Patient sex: M
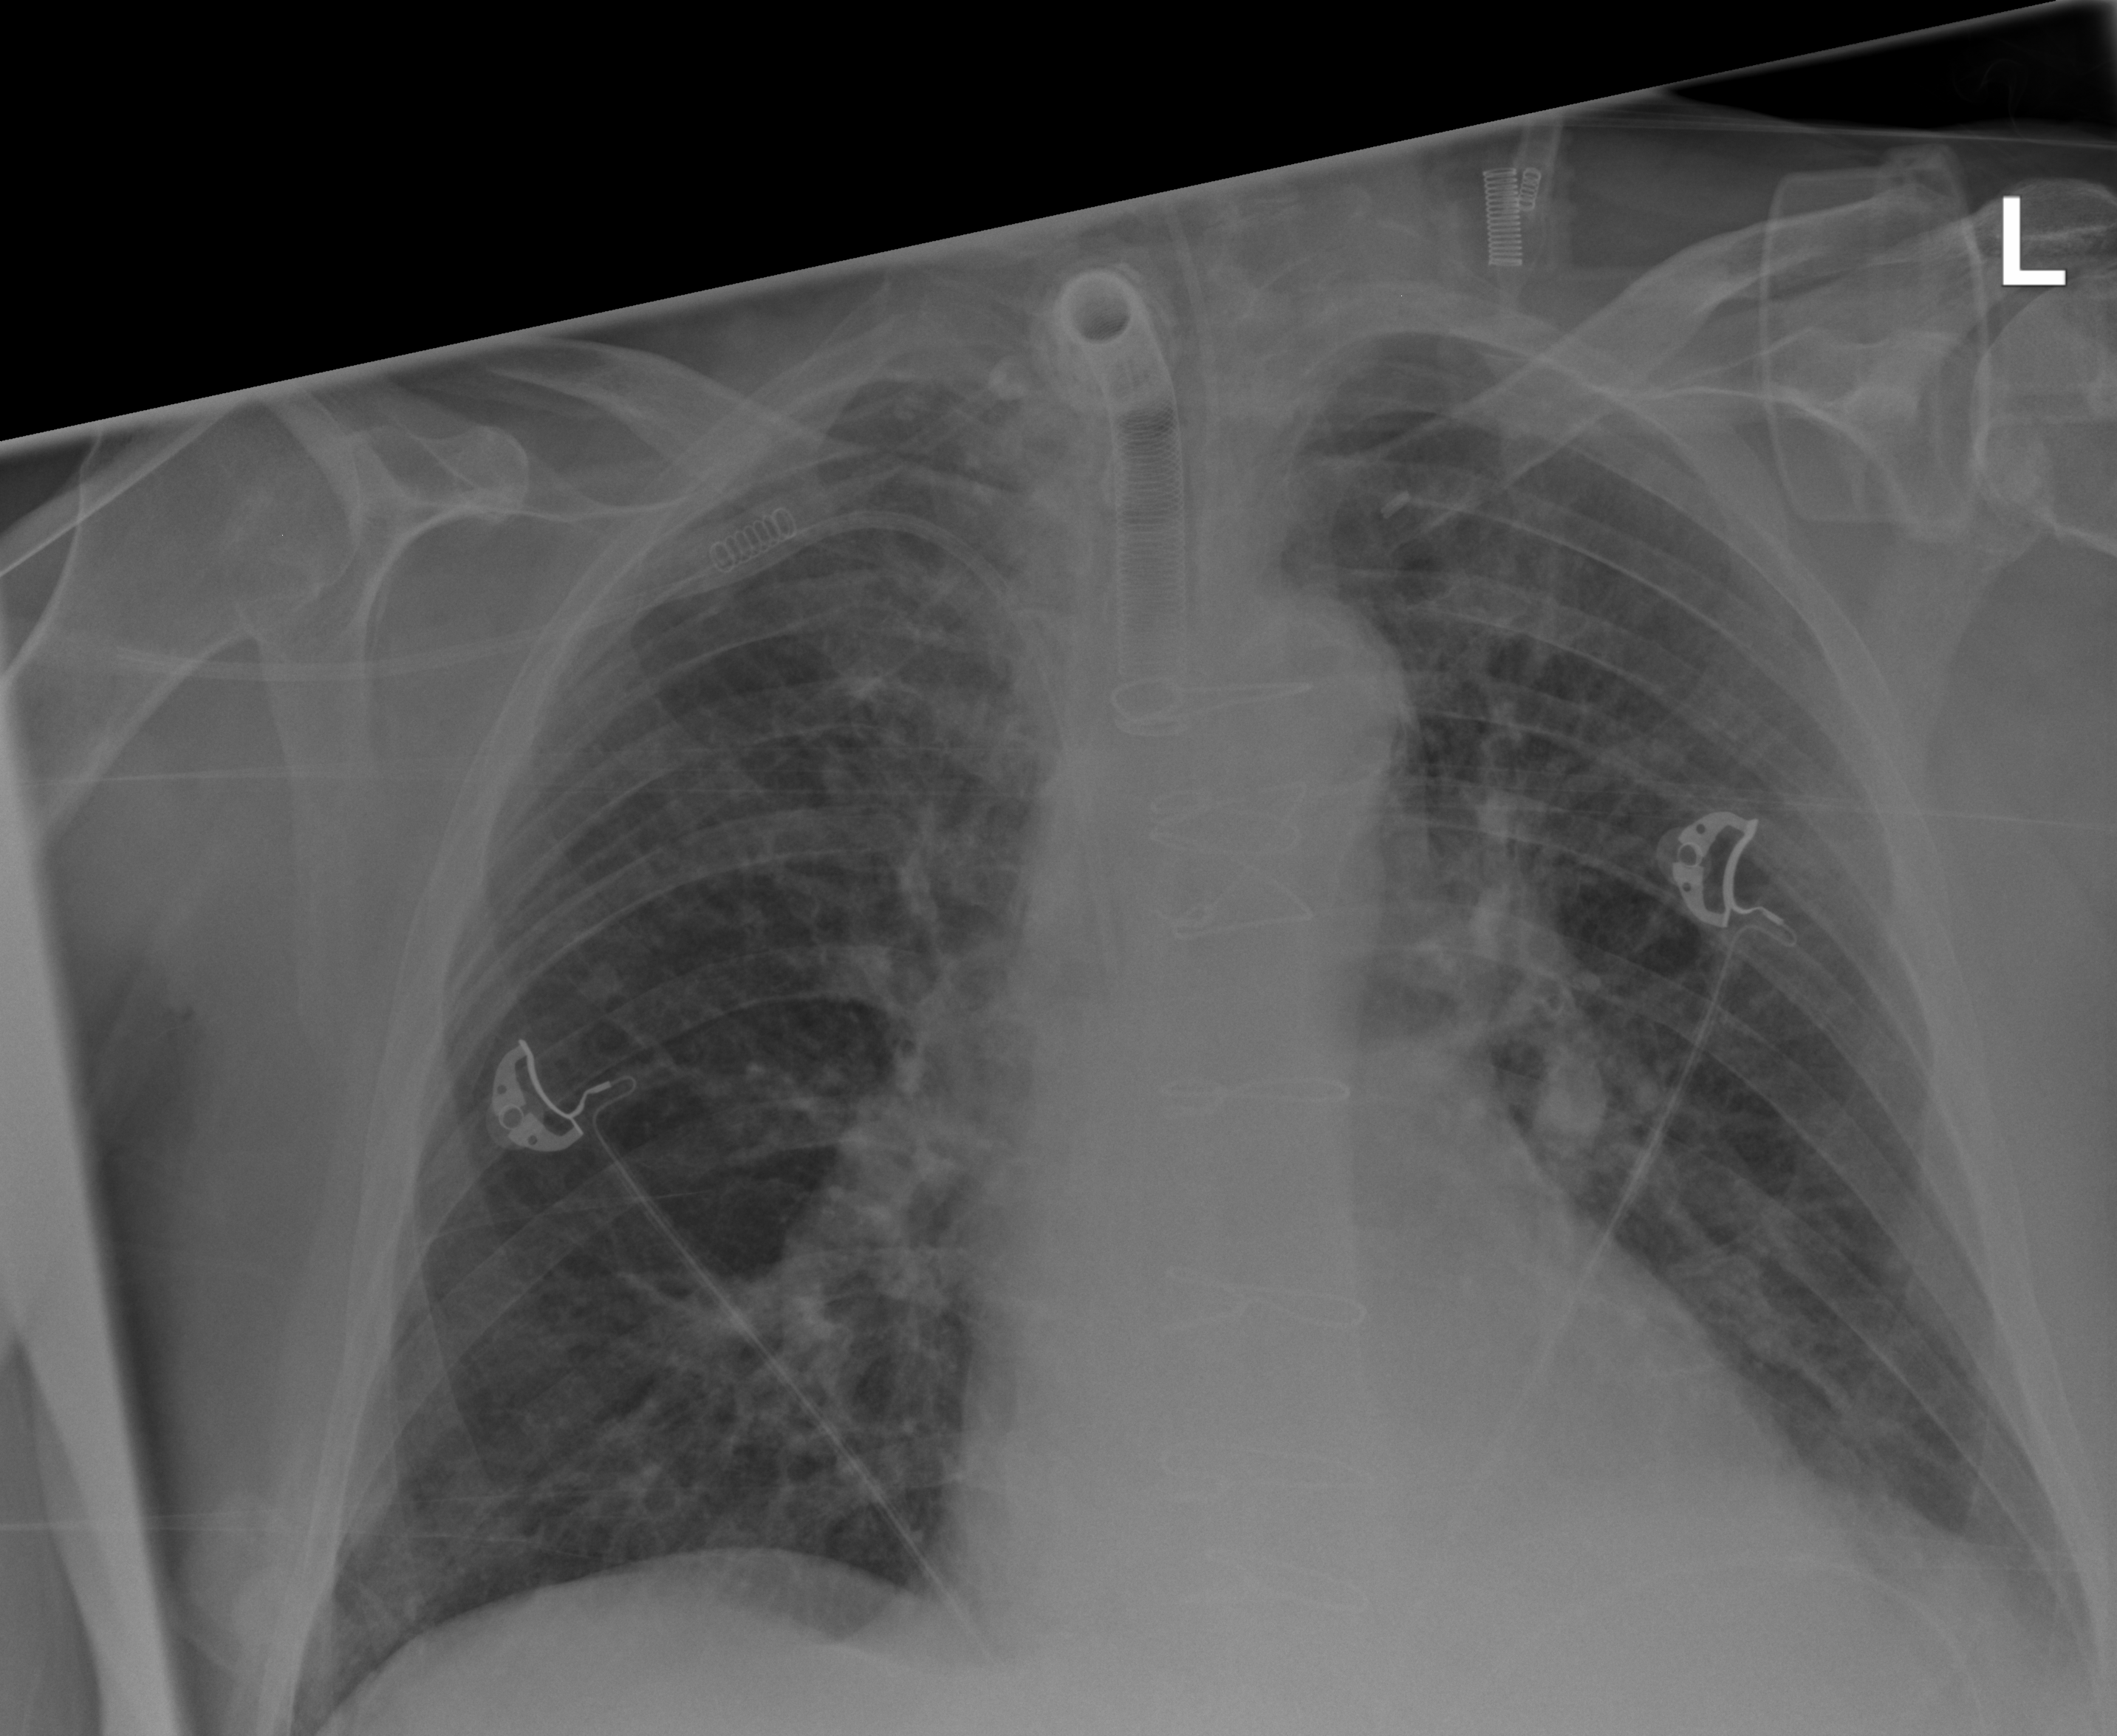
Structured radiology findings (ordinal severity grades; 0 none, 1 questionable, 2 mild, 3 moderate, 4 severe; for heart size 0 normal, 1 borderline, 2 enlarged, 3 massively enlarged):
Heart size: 2
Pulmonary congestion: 2
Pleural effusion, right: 0
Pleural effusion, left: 0
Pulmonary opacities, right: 0
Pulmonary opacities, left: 2
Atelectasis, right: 0
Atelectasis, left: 0